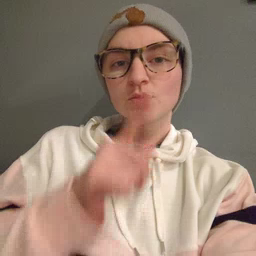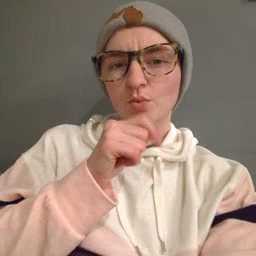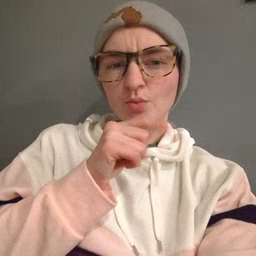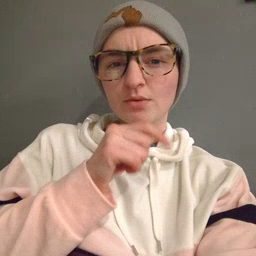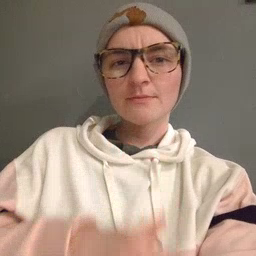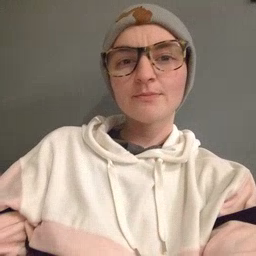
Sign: who